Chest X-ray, AP view. Patient: 33 years old, sex M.
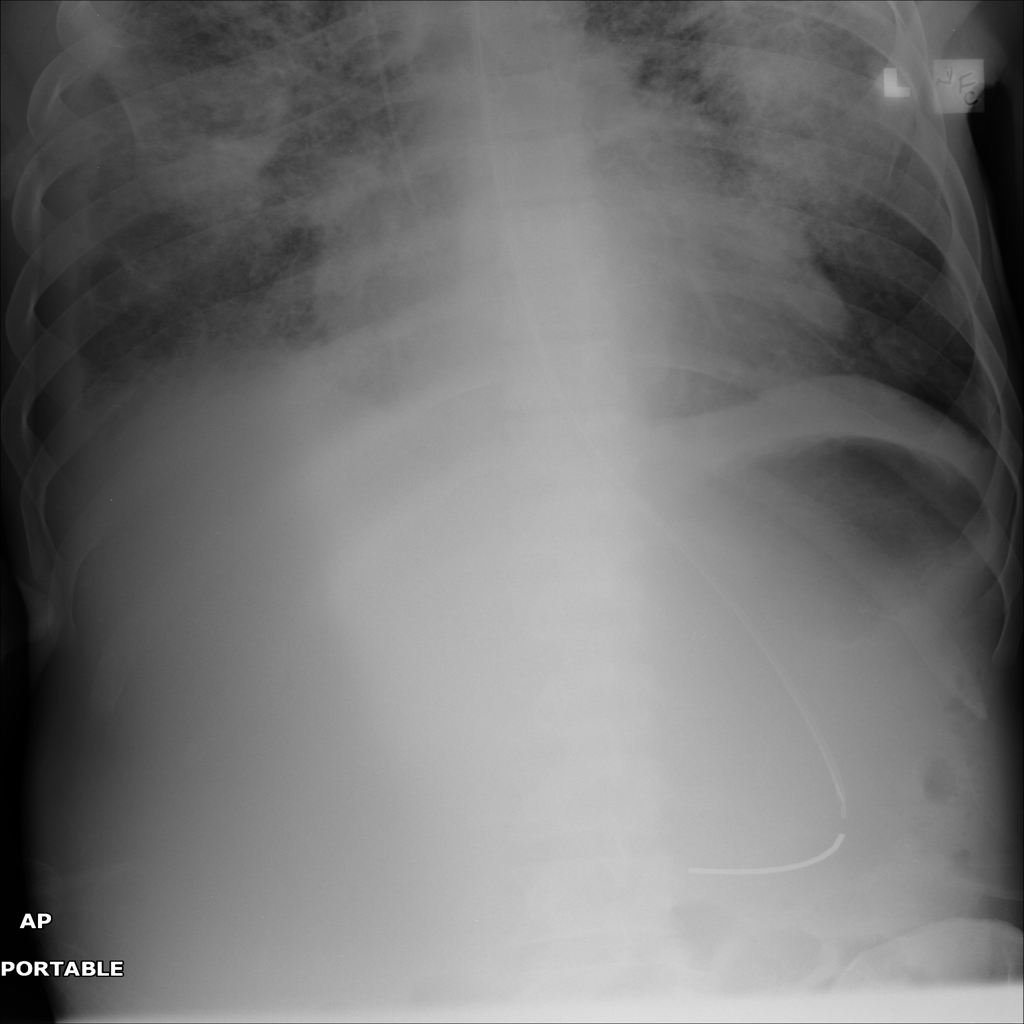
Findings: Effusion